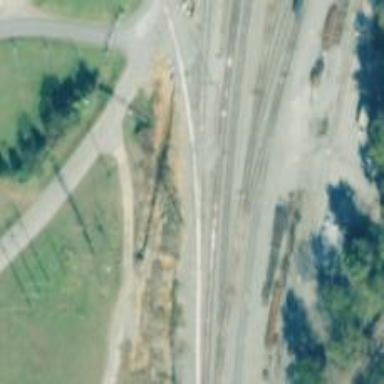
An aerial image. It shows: Railway spur junction.